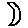
Label: moon